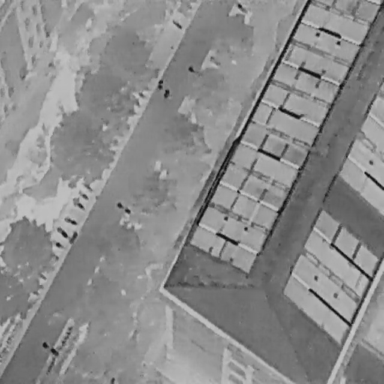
There are ten objects shown in the infrared image, including six Bicycles, and four People.